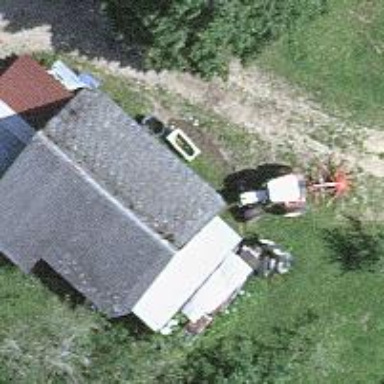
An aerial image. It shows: Rural barn.